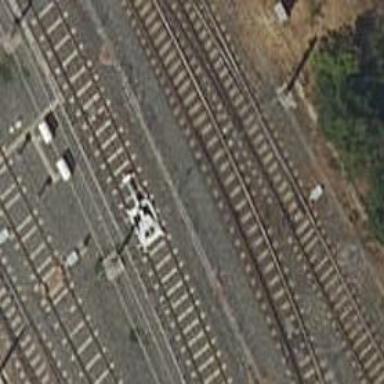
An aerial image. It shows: Railway buffer stop.